Question: Using the data points pasted at the end, I get a chart using TeeChart looking like below (2nd image). However, what I want to get is as shown as the 1st image (black line). I am wondering how to do this? Any comments (about how to do or about the algorithm) are appreciated!
# by GaussView (IR spectrum)
<URL>
# by TeeChart

# data
'''
11.25 0.8558
13.93 0.7101
17.49 1.7783
18.48 0.0972
20.91 0.7608
23.36 2.0540
27.87 1.7063
31.34 0.4998
32.45 0.8735
36.86 1.9740
37.68 1.1448
39.02 1.6381
39.64 2.4984
40.63 2.5854
43.90 1.9891
45.38 1.0168
46.85 3.4588
50.19 0.5997
51.69 3.0986
52.37 5.2783
54.35 1.3672
55.93 1.9774
58.26 1.4327
60.00 0.1276
62.18 0.1294
64.04 2.5145
66.10 7.5823
68.48 0.4689
70.60 3.5168
72.22 6.7262
73.78 2.9225
76.05 1.6195
77.39 2.9711
79.05 3.0244
79.51 7.5896
81.41 4.4896
83.34 4.7092
85.55 5.7364
91.65 9.5119
93.06 4.1190
95.26 0.5367
97.60 1.7773
99.59 4.0967
100.29 3.3551
102.68 2.9290
104.37 2.1907
105.86 3.1003
108.29 4.6200
108.83 1.6020
112.74 4.5426
113.61 5.8697
115.43 5.3545
116.92 7.5064
118.52 1.1735
121.26 3.2800
123.70 0.7140
125.51 12.3312
126.79 0.6539
129.59 1.6488
130.17 3.3001
133.15 5.4448
133.81 5.2958
135.57 0.7273
136.74 2.7725
138.48 7.9547
140.74 4.4754
143.16 4.1672
145.21 2.0647
147.25 6.0894
150.77 6.6854
153.96 0.2456
154.71 5.2882
157.72 3.3148
159.83 41.1787
160.94 3.3881
164.82 21.6722
167.02 25.2616
168.56 5.3165
172.00 6.9968
174.48 3.4963
175.31 3.6395
177.35 1.3092
180.03 6.7443
181.92 2.3712
185.01 1.8564
186.79 8.2453
188.59 11.1710
191.39 2.9369
196.44 5.2397
197.33 6.8805
199.89 15.0378
201.45 4.7054
203.79 13.3486
207.10 5.7904
209.25 11.0755
211.85 23.5711
213.68 17.2254
214.61 3.9448
217.47 34.9757
220.06 5.1604
220.74 3.7671
225.87 13.0953
229.77 8.4948
233.98 21.1654
237.24 17.6599
238.71 25.2668
239.34 15.7494
244.56 43.4527
246.16 36.9053
248.17 7.5639
251.21 8.0873
253.46 4.3431
255.42 5.9059
256.73 1.7785
260.22 14.1219
260.70 4.8738
265.07 10.0827
267.08 4.9080
268.50 11.9286
271.89 8.8873
274.01 29.4943
275.04 29.2369
277.04 52.4743
278.13 14.3284
281.82 3.3507
284.56 21.7815
288.79 8.5983
290.67 30.2466
294.11 10.9149
301.49 7.3059
302.30 67.0245
302.84 6.5049
305.51 0.2989
311.16 4.8017
316.45 16.0656
320.37 42.8200
325.45 36.8340
336.19 35.0153
338.45 18.0032
339.63 3.6068
340.62 5.0152
348.49 77.5149
352.39 84.1067
358.46 16.2392
364.34 56.0846
371.03 78.4101
378.71 50.3951
381.68 79.3127
391.26 10.3953
394.69 75.6727
397.38 50.5976
399.97 40.0959
405.64 23.4627
417.96 12.1802
419.47 21.9191
429.40 1.9362
431.84 10.8746
437.11 6.7498
439.38 42.1917
454.11 18.9428
459.08 41.1182
465.76 50.9344
467.25 27.1854
475.56 <PHONE>
481.25 72.5219
487.87 25.8915
489.15 5.5288
489.42 <PHONE>
497.37 <PHONE>
501.23 6.7103
502.49 9.7129
508.77 26.4849
520.56 9.5302
522.17 2.9284
523.54 <PHONE>
524.98 79.0902
528.27 53.1656
533.88 12.9278
536.31 <PHONE>
540.72 33.9929
543.41 <PHONE>
550.07 37.2596
557.93 <PHONE>
560.52 60.4300
562.84 36.1606
566.10 <PHONE>
567.79 66.6189
572.38 <PHONE>
576.57 79.9780
585.50 <PHONE>
586.51 95.4084
597.52 3.5723
600.64 60.4112
603.83 <PHONE>
604.41 29.0763
606.39 7.1134
609.57 6.2102
611.10 7.8785
612.84 <PHONE>
620.43 <PHONE>
625.49 <PHONE>
630.37 36.9260
638.97 40.4913
646.00 25.4423
646.05 17.5637
652.18 23.6302
653.87 45.4506
655.96 31.1678
657.95 43.5278
666.44 17.7154
668.63 78.3033
674.15 20.1193
675.43 28.3611
679.85 99.0228
684.13 62.2844
685.09 36.8384
686.88 44.9261
688.54 86.4601
690.35 23.8856
691.64 <PHONE>
699.16 <PHONE>
709.26 2.6988
723.74 <PHONE>
726.74 6.5182
728.74 <PHONE>
730.46 5.6564
738.13 13.5268
740.13 12.5284
742.74 <PHONE>
752.67 23.3185
753.85 50.6479
754.67 2.4454
771.93 6.8897
775.45 <PHONE>
777.97 60.3044
782.04 1.5514
784.40 28.3898
785.12 <PHONE>
787.49 6.4007
795.51 7.3133
799.34 <PHONE>
802.14 19.5573
818.55 <PHONE>
819.71 6.5877
822.96 14.2146
824.05 2.2121
826.46 <PHONE>
830.73 29.2754
831.01 24.9736
834.71 22.8259
844.08 59.8333
845.62 40.3083
850.76 <PHONE>
856.03 2.2111
858.83 5.4722
860.88 <PHONE>
867.35 <PHONE>
875.07 5.8894
877.33 74.5747
881.75 28.0580
884.49 4.7371
887.88 27.9916
888.41 81.4206
895.50 18.5746
906.14 37.3150
909.57 39.2727
909.89 13.8018
912.76 3.8752
916.27 0.2486
926.60 12.7987
926.73 10.4374
929.15 <PHONE>
931.10 2.9229
934.57 <PHONE>
942.69 91.3771
948.15 25.1075
951.93 33.4258
954.69 44.6893
964.15 1.5994
965.00 0.7321
972.10 8.4069
973.43 7.5676
979.59 10.5092
981.39 30.0315
983.34 <PHONE>
987.12 24.8756
995.21 81.4163
995.60 22.9050
996.60 18.5511
997.58 41.7678
1001.40 7.2941
1010.63 3.7654
1017.41 12.3927
1020.10 1.2928
1020.50 6.4156
1027.74 3.5186
1029.51 15.7644
1032.33 4.9588
1038.71 4.4052
1042.08 3.1957
1042.54 23.7493
1044.90 0.6490
1051.57 9.5923
1058.97 6.4381
1072.38 13.5097
1075.43 1.4965
1076.01 16.5798
1079.15 0.7097
1082.69 <PHONE>
1085.62 11.4565
1090.04 9.5450
1104.35 0.4181
1105.81 19.4965
1107.07 1.4116
1107.32 2.1959
1107.51 0.8469
1109.85 16.5227
1116.34 3.7611
1117.27 22.3061
1122.22 5.0637
1123.85 2.0819
1126.87 99.5244
1127.27 0.7508
1129.03 7.9063
1131.13 12.5686
1136.06 2.4318
1138.90 11.9482
1139.10 0.9399
1146.32 3.3872
1159.39 11.9471
1161.78 14.1617
1174.95 23.2351
1179.72 14.9091
1189.14 3.7741
1204.68 17.3601
1205.62 25.2461
1214.86 38.4565
1222.25 4.7630
1222.40 15.9294
1222.83 12.4804
1229.30 17.8518
1248.53 23.6590
1252.67 56.1945
1257.42 8.6184
1261.43 8.7950
1261.70 4.7045
1265.78 16.4704
1267.68 4.8315
1273.64 1.5993
1273.80 83.2365
1275.45 18.8720
1284.93 0.8743
1286.10 12.7644
1286.41 38.1346
1291.55 <PHONE>
1299.52 27.7401
1302.81 21.4327
1312.97 7.2615
1316.40 37.1928
1319.76 32.1009
1321.66 43.8679
1323.22 11.7175
1324.58 0.5651
1330.94 16.7787
1332.59 16.8946
1337.01 3.1987
1338.49 12.1263
1340.41 31.1700
1345.84 13.8655
1346.50 0.9794
1349.54 14.2011
1357.85 45.9726
1358.09 3.9610
1362.71 5.3914
1366.21 16.9550
1372.10 64.1772
1374.92 <PHONE>
1380.58 <PHONE>
1384.00 <PHONE>
1385.04 5.1667
1390.07 0.1589
1397.37 40.3024
1397.88 5.2971
1398.44 3.5395
1401.91 22.7442
1403.68 0.8136
1404.50 30.1834
1407.30 62.3116
1407.42 3.0998
1410.47 17.7966
1411.88 14.4825
1414.12 10.3780
1418.49 8.3303
1419.19 17.0070
1419.62 3.6385
1419.71 19.0577
1422.55 6.9579
1423.39 1.0293
1431.35 <PHONE>
1436.26 <PHONE>
1440.15 41.7923
1441.39 <PHONE>
1443.14 <PHONE>
1445.99 <PHONE>
1449.43 <PHONE>
1462.98 11.9692
1467.30 28.3347
1473.56 23.1465
1475.93 42.4514
1483.98 36.0277
1484.24 5.2501
1484.39 24.3948
1485.45 10.8186
1490.44 11.5231
1492.27 7.3633
1495.11 8.5312
1495.56 18.0179
1497.77 3.1224
1497.88 14.2399
1498.31 3.0918
1499.72 5.7379
1501.76 26.4984
1504.98 13.7143
1507.61 1.4629
1508.28 8.4327
1508.41 4.8958
1508.48 4.2296
1512.21 8.4668
1515.46 1.8979
1518.07 20.2652
1518.82 9.2094
1521.34 9.8395
1526.17 2.9542
1526.43 9.4439
1528.02 3.3756
1528.30 2.4509
1532.78 5.3007
1534.13 6.5043
1537.24 53.5120
1540.81 1.9113
1543.85 4.4977
1544.20 4.2213
1548.35 3.6878
1552.54 14.8614
1559.24 11.6988
1564.07 74.1574
1566.46 <PHONE>
1567.58 6.3844
1575.43 2.5287
1577.84 <PHONE>
1595.41 <PHONE>
1596.87 <PHONE>
1616.23 <PHONE>
1624.09 <PHONE>
1626.98 <PHONE>
1628.60 5.4746
1632.35 <PHONE>
1637.82 <PHONE>
1643.65 <PHONE>
1676.36 <PHONE>
1677.37 <PHONE>
1681.68 71.5960
1686.63 <PHONE>
1689.79 <PHONE>
1706.91 <PHONE>
1710.36 <PHONE>
1719.02 <PHONE>
1722.09 13.0707
1732.52 <PHONE>
1733.45 <PHONE>
1737.38 86.6398
1741.65 <PHONE>
1745.96 <PHONE>
1748.85 <PHONE>
1750.11 84.3295
1754.89 <PHONE>
1762.19 44.6467
1778.03 <PHONE>
1786.51 54.7132
1801.43 <PHONE>
2501.45 2817.4313
2892.60 <PHONE>
3010.32 37.5543
3018.83 24.9084
3020.63 4.2749
3026.82 31.0382
3027.83 7.3210
3028.25 21.5317
3034.03 19.3657
3042.31 18.5627
3042.36 29.6968
3045.35 18.7716
3047.91 13.3663
3050.76 6.5443
3053.48 25.7608
3055.29 40.7227
3055.58 28.5712
3055.88 7.9362
3057.54 10.2078
3059.36 27.4736
3059.83 26.5108
3059.85 22.3488
3061.56 4.6525
3063.51 25.9303
3065.41 14.8583
3066.43 25.5202
3066.83 40.4775
3068.42 6.6192
3068.55 27.7206
3069.66 5.1897
3074.54 30.3667
3077.72 1.0555
3082.30 19.8899
3085.29 <PHONE>
3086.03 7.4622
3086.91 55.7138
3090.29 9.7699
3090.42 23.7039
3098.95 15.2559
3100.15 37.0280
3101.05 12.4841
3104.13 31.3489
3104.26 <PHONE>
3107.27 14.1801
3107.65 8.3824
3111.25 23.7250
3113.32 1.6109
3116.84 31.4006
3118.15 8.3440
3123.33 5.3227
3127.86 7.6340
3129.01 7.9926
3132.66 10.0175
3138.18 <PHONE>
3138.83 3.9995
3145.04 <PHONE>
3165.17 3.9671
3168.85 <PHONE>
3200.74 <PHONE>
3204.12 38.9204
3206.21 21.6877
3206.27 39.0288
3206.94 34.9876
3212.51 37.8135
3212.92 20.7165
3226.37 15.2672
3281.65 23.1858
3282.58 <PHONE>
3283.15 78.0229
3283.92 <PHONE>
3287.78 41.3881
3290.37 28.2757
3290.38 7.2058
3292.55 27.3318
3294.23 <PHONE>
3297.11 79.7924
3316.31 8.5916
3322.30 <PHONE>
3334.75 <PHONE>
3351.13 <PHONE>
3360.34 <PHONE>
3364.82 26.2667
3366.49 <PHONE>
3384.37 <PHONE>
3400.63 6.4281
3402.60 <PHONE>
3453.29 <PHONE>
3470.55 <PHONE>
3473.31 <PHONE>
3500.34 <PHONE>
3529.86 <PHONE>
3558.92 <PHONE>
3574.77 <PHONE>
3612.50 <PHONE>
3614.15 29.7018
3616.71 <PHONE>
3624.01 42.5718
3641.96 <PHONE>
3672.04 <PHONE>
3678.61 67.3033
3687.01 73.1667
3714.16 <PHONE>
3740.14 63.1046
3757.45 <PHONE>
3763.15 <PHONE>
3779.08 64.7553
3791.33 34.4075
'''
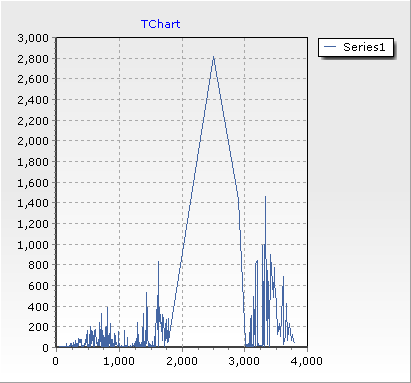
Answer: As TLama has very kindly suggested, the solution is posted separately:
# [Solution]
The difference between the plots is due to Lorentz line broadening. See <URL>. Very much thank you for all the comments! A very basic working example is given as follows:
'''
unit uCurvFit;
interface
uses
uRtlTypes,
Math, SysUtils;
type
TLineShapeFitFunc = (lsffLorentz, lsffGauss);
TLineShapeFit = function(const RelOffset: Double): Double;
function Lorentz(const RelOffset: Double): Double;
function Gauss(const RelOffset: Double): Double;
procedure SpectrumFit(const OriginalFrequencies, OriginalIntensities
: TADouble; LineShapeFitFunc: TLineShapeFitFunc; var NFreqs: Integer;
var NewFrequencies: TADouble; var NewIntensities: TADouble);
implementation
function Lorentz(const RelOffset: Double): Double;
begin
Result := 1.0 / (1.0 + RelOffset * RelOffset);
end;
function Gauss(const RelOffset: Double): Double;
const
nln2: Double = -0.301029996; // - Log10(2.0);
begin
Result := Exp(nln2 * RelOffset * RelOffset);
end;
procedure SpectrumFit(const OriginalFrequencies, OriginalIntensities
: TADouble; LineShapeFitFunc: TLineShapeFitFunc; var NFreqs: Integer;
var NewFrequencies: TADouble; var NewIntensities: TADouble);
const
FrequencyStep: Double = 1.0;
HwHm: Double = 20.0; // Full Width at Half Maximum
var
I, J: Integer;
MaxFreq, MinFreq: Double;
Intensity, Freq, Center, RelOffset: Double;
LineShapeFit: TLineShapeFit;
begin
MaxFreq := 4000;
MinFreq := 0;
for I := 0 to Length(OriginalFrequencies) do
begin
if MaxFreq < OriginalFrequencies[I] then
MaxFreq := OriginalFrequencies[I];
if MinFreq > OriginalFrequencies[I] then
MinFreq := OriginalFrequencies[I];
end;
case LineShapeFitFunc of
lsffLorentz:
LineShapeFit := Lorentz;
lsffGauss:
LineShapeFit := Gauss;
end;
NFreqs := 1 + Trunc((MaxFreq - MinFreq) / FrequencyStep);
SetLength(NewFrequencies, NFreqs);
SetLength(NewIntensities, NFreqs);
for I := 0 to NFreqs - 1 do
begin
Intensity := 0.0;
Freq := MinFreq + I * FrequencyStep;
for J := 0 to Length(OriginalFrequencies) - 1 do
begin
Center := OriginalFrequencies[J];
RelOffset := (Freq - Center) / HwHm;
Intensity := Intensity + OriginalIntensities[J] * LineShapeFit(RelOffset);
end;
NewFrequencies[I] := Freq;
NewIntensities[I] := Intensity;
end;
end;
end.
'''